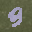
Label: 3